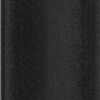
Label: dusty